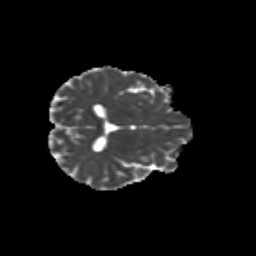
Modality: MD
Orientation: axial
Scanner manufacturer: siemens
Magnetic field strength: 3 T
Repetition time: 9.2 s
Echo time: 0.084 s